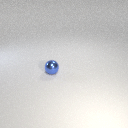
small blue metal sphere